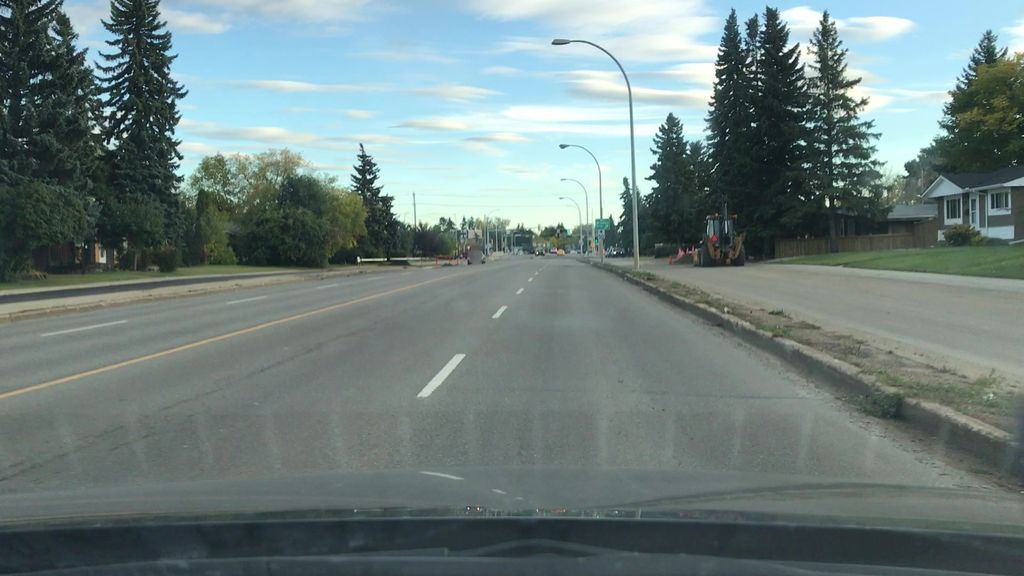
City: edmonton